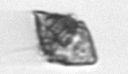
Label: Kryptoperidinium_triquetrum